Interaction volume radius: 10 \u00c5
Interaction volume height: 15 \u00c5
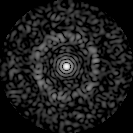
Disorder parameter: 0.8233